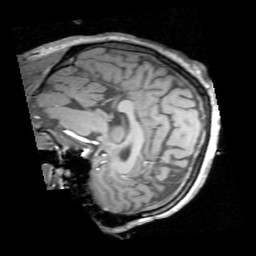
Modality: T1w
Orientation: sagittal
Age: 35
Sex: male